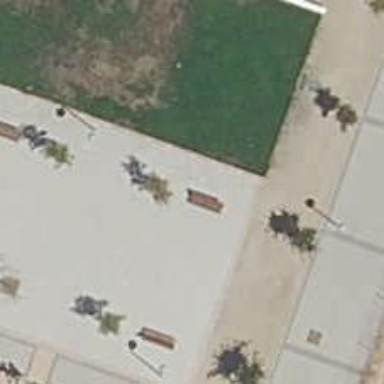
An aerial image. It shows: Bench.